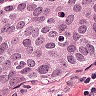
Metastatic tissue present: yes